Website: bh-photo
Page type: store-pickup
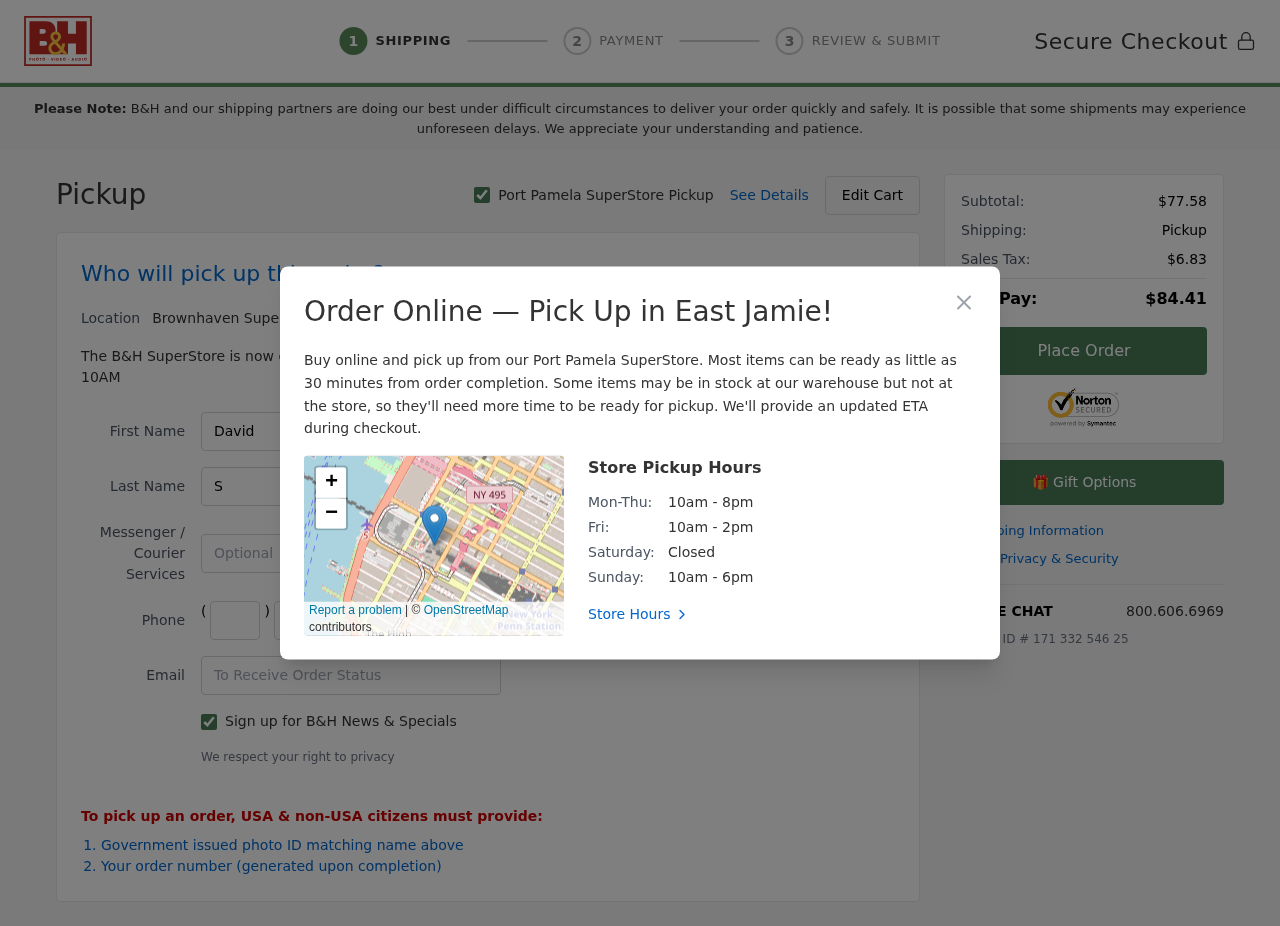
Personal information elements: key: PII_CITY
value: Port Pamela
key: PII_CITY2
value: Brownhaven
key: PII_CITY3
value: East Jamie
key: PII_EMAIL
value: david.smith@hotmail.com
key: PII_FIRSTNAME
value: David
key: PII_LASTNAME
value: Smith
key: PII_PHONE_AREA
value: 564
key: PII_PHONE_PREFIX
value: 301
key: PII_PHONE_SUFFIX
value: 6329
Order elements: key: ORDER_SUBTOTAL
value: $77.58
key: ORDER_TAX
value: $6.83
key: ORDER_TOTAL
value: $84.41
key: ORDER_ID
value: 171 332 546 25